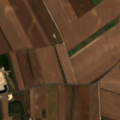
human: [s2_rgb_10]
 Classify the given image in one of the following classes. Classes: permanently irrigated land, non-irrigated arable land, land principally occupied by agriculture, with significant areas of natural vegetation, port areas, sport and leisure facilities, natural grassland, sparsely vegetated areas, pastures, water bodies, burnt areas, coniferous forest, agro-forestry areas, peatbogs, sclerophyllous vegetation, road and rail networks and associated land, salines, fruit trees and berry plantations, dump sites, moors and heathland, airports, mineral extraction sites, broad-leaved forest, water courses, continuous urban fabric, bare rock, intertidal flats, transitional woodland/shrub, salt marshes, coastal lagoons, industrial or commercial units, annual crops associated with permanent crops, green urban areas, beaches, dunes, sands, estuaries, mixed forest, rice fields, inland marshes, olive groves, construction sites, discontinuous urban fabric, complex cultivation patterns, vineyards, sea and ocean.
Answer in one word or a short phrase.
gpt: non-irrigated arable land, complex cultivation patterns